Question: I am building a Dash app and attempting to utilize Plotly's 'category_order' and 'color_discrete_sequence' to assign a specific color to unique string values that reside in a dataframe column. These parameters seem to be described as taking non-numerical data (e.g. strings) and assigning them colors in an order the user specifies. However, the code doesn't seem to take and I only get monochromatic black dots for all datapoints (image below). Hoping someone can see what I'm missing and offer guidance how to use these parameters, or another process, to get the intended result.

My process is as follows:
I have a dataframe containing the columns "band," "lat," and "lon," where lat and lon will specify the location of a point in a scattermapbox plot and band takes on a list of values such as:
'''
data = {'band':['10m','10m','6m','2m','2m','2m','1.25m','70cm','33cm','33cm','33cm','23cm'],
'Lat': ['35.5','34.2','35.9','36.1','35.2','36.2','33.9','36.4','35.1','34.9','32.9','35.0'],
'Lon': ['-78.5','-77.3','-79.0','-78.6','-79.3','-77.0','-78.5','-77.7','-79.9','-78.8','-79.1','-79.0']}
df = pd.DataFrame.from_dict(data)
'''
This mapplot will need its colors to correspond with other charts, so I want to use 'category_order' as the documentation reads...
> By default, in Python 3.6+, the order of categorical values in axes, legends and facets depends on the order in which these values are first encountered in data_frame (and no order is guaranteed by default in Python below 3.6). This parameter is used to force a specific ordering of values per column. The keys of this dict should correspond to column names, and the values should be lists of strings corresponding to the specific display order desired."
'''
band_categories = {'band':['10m', '6m', '2m', '1.25m', '70cm', '33cm', '23cm']}
'''
is set to establish the order I wish the scattermapbox to use.
Lastly, 'color_discrete_sequence' works directly with category_order by definition...
> Strings should define valid CSS-colors. When color is set and the values in the corresponding column are not numeric, values in that column are assigned colors by cycling through color_discrete_sequence in the order described in category_orders, unless the value of color is a key in color_discrete_map.
so it receives my desired color order 'band_colors_list = ['green', 'red', 'blue', 'orange', 'purple', 'gray', 'yellow']'
The final marker dict is compiled and is assigned to the scattermapbox dict and pushed to the Dash element.
'''
import pandas as pd
import numpy as np
from pandas.api.types import CategoricalDtype
import dash
import dash_core_components as dcc
import dash_html_components as html
from dash.dependencies import Input, Output
data = {'band':['10m','10m','6m','2m','2m','2m','1.25m','70cm','33cm','33cm','33cm','23cm'],
'Lat': ['35.5','34.2','35.9','36.1','35.2','36.2','33.9','36.4','35.1','34.9','32.9','35.0'],
'Lon': ['-78.5','-77.3','-79.0','-78.6','-79.3','-77.0','-78.5','-77.7','-79.9','-78.8','-79.1','-79.0']}
df = pd.DataFrame.from_dict(data)
df.head()
token = drop_mapbox_token_string_here
layers = []
band_categories = ['10m', '6m', '2m', '1.25m', '70cm', '33cm', '23cm']
band_colors_list = ['green', 'red', 'blue', 'orange', 'purple', 'gray', 'yellow']
app = dash.Dash(__name__)
template = {'layout': {'paper_bgcolor': "#f3f3f1", 'plot_bgcolor': "#f3f3f1"}}
def blank_fig(height):
"""
Build blank figure with the requested height
"""
return {
'data': [],
'layout': {
'height': height,
'template': template,
'xaxis': {'visible': False},
'yaxis': {'visible': False},
}
}
# Build Dash layout
app.layout = html.Div(children=[
html.Div(children=[
dcc.Graph(
id='map-graph',
figure=blank_fig(500),
config={'displayModeBar': False},
),],
id="map-div"
)
])
@app.callback(
Output('map-graph', 'figure'),
[Input('map-graph', 'relayoutData')])
def update_plots(relayout_data):
marker = {
'color': df.band,
'category_order': band_categories,
'color_discrete_sequence': band_colors_list,
'size': 5,
'opacity': 0.6
}
map_graph = {'data': [{
'type': 'scattermapbox',
'lat': df.Lat, 'lon': df.Lon,
'marker': marker
}],
'layout': {
'template': template,
'uirevision':True,
'mapbox':{
'style': "light",
'accesstoken': token,
'layers': layers,
},
'margin': {"r": 0, "t": 0, "l": 0, "b": 0},
'height': 500
},
}
map_graph['layout']['mapbox'].update()
return (map_graph)
app.scripts.config.serve_locally = True
app.css.config.serve_locally = True
app.run_server(debug=True, use_reloader=False)
'''
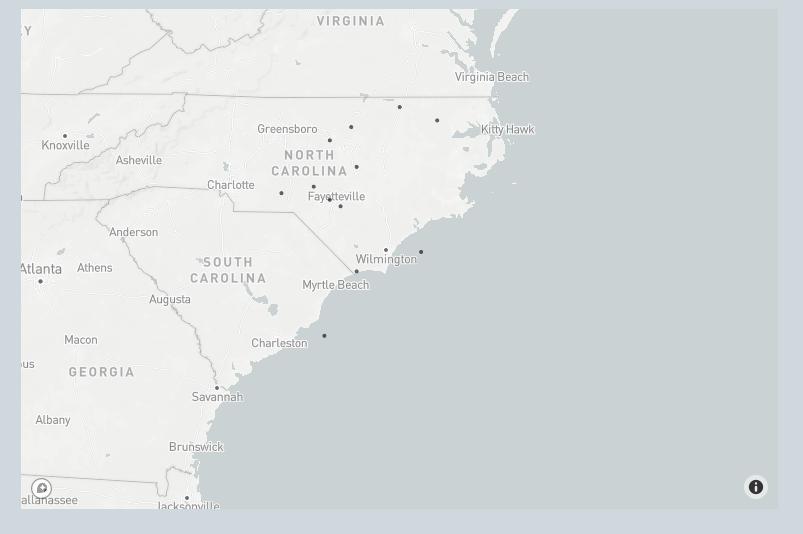
Answer: Solved the issue.
Ultimately, I was getting mixed up with components in Plotly Express and various scatter map components in Plotly Graph Objects. While 'category_order' and 'discrete_color_sequence' are resident in Plotly Express scatters, they are not in Plotly Graph Object's Scattermapbox.
While one avenue would be to convert to using one of these other components that allow for discrete color definitions, I instead went with a less invasive approach. Simply define a new dataframe column that has preset colors as a function of the 'band' column and push this column into the 'color' parameter under 'marker'.
'''
band_categories = ['10m', '6m', '2m', '1.25m', '70cm', '33cm', '23cm']
band_colors_list = ['green', 'red', 'blue', 'orange', 'purple', 'gray', 'yellow']
band_dict = dict(zip(band_categories,band_colors_list)) #set up band to color substitution dict
df['color'] = df['band'].replace(to_replace=band_colorscale)
'''
and later...
'''
marker = {
'color': df.color,
'size': 5,
'opacity': 0.6
}
'''
Arguably less elegant and memory intensive, since we're storing extra attributes for a large dataset, but it works.